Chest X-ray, PA view. Patient: 50 years old, sex M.
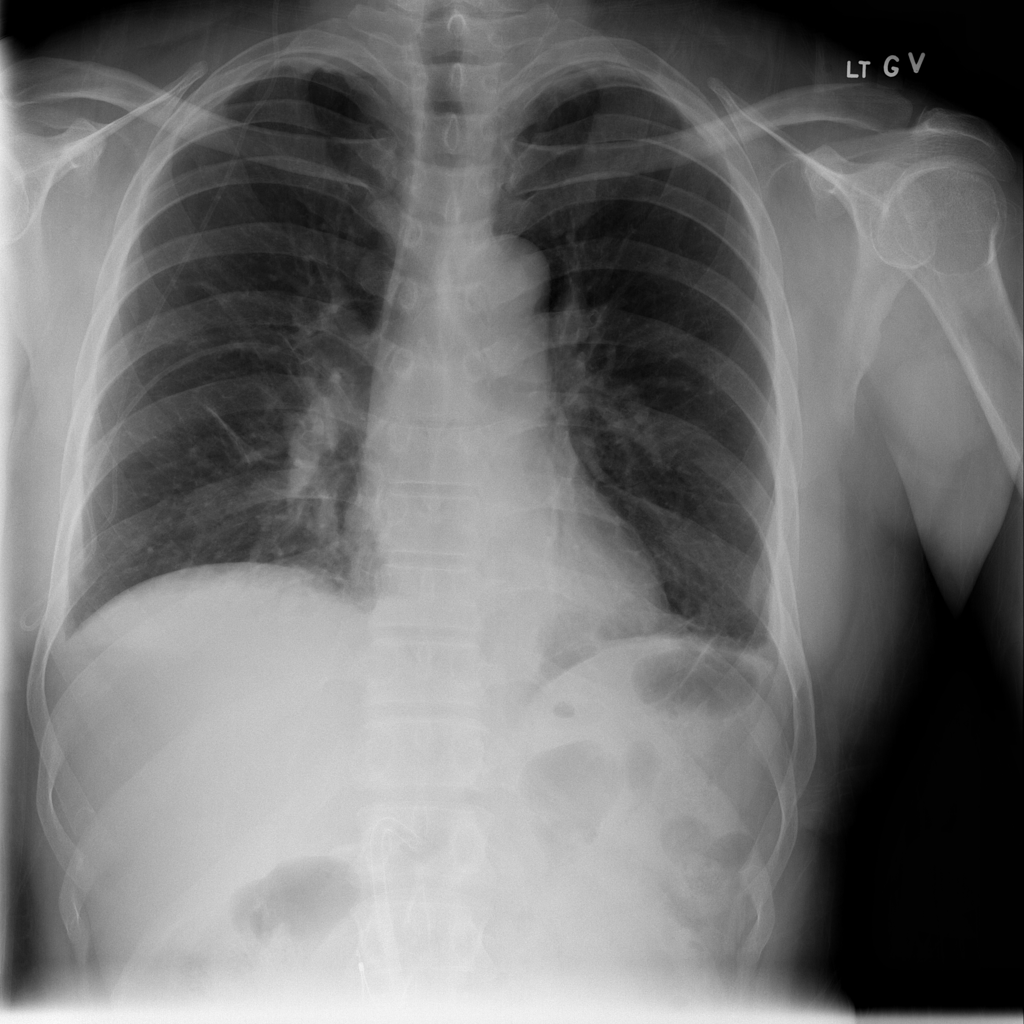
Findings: No Finding